Question: I'm using a type macro 'list(type)' which expands to a dynamic type [ 'list_of_type' ] like below :
'''
...
#define list(type) force_append_macro(list_of_,type)
...
typedef struct _improperlydocumented
{
list(char_ptr) *words;
}improperlydocumented;
...
'''
> doxygen is incorrectly rendering this type [ 'list(char_ptr)' ] as a
public member function ( instead of member data ).
'''
$ lsb_release -a
No LSB modules are available.
Distributor ID: Ubuntu
Description: Ubuntu 14.04.1 LTS
Release: 14.04
Codename: trusty
$ doxygen --version
1.8.6
'''
doxygen wizard generates following output :
<URL>
my code/config :
---
'''
PROJECT_NAME = "doxytest"
OUTPUT_DIRECTORY = ./build/docs
OPTIMIZE_OUTPUT_FOR_C = YES
TYPEDEF_HIDES_STRUCT = YES
HIDE_SCOPE_NAMES = YES
SHOW_NAMESPACES = NO
INPUT = ./
FILE_PATTERNS = *.h *.c
GENERATE_HTML = YES
GENERATE_LATEX = NO
ENABLE_PREPROCESSING = YES
MACRO_EXPANSION = NO
EXPAND_ONLY_PREDEF = YES
SEARCH_INCLUDES = YES
INCLUDE_PATH =
INCLUDE_FILE_PATTERNS =
PREDEFINED =
EXPAND_AS_DEFINED =
'''
note: i tried setting 'EXPAND_AS_DEFINED = list'; with same output as below..
'''
#ifndef __list__
#define __list__
typedef struct
{
int capacity,
count,
objsize,
xprate;
void *data;
}glist_t;
/* allow list types to be defined (as wrappers around generic_list) */
#define append_macro(a,b) a ## b
#define force_append_macro(a,b) append_macro(a,b)
#define declare_named_list_type(name,type) typedef union {struct force_append_macro(_template_,name) { int capacity, count, objsize, xprate; type *data; }template; glist_t ls; }name
#define declare_list_type(type) declare_named_list_type(force_append_macro(list_of_,type),type)
#define list(type) force_append_macro(list_of_,type)
typedef char * char_ptr;
declare_list_type(char_ptr);
/*!
* This object is improperly documented.
*
* Issue is that the list(char_ptr) is treated as a member function instead of a type..
*/
typedef struct _improperlydocumented
{
list(char_ptr) *words;
}improperlydocumented;
#endif
'''
>
## improperlydocumented Struct Reference
---
#include <list.h>
## Public Member Functions
---
'''
list (char_ptr)*words
'''
## Detailed Description
---
This object is improperly documented.Issue is that the list(char_ptr) is treated as a member function
instead of a type..
---
How can I fix the doxygen output to document 'words' as member data ( not public member function ) ?
---
'''
PROJECT_NAME = "doxytest"
OUTPUT_DIRECTORY = ./build/docs
OPTIMIZE_OUTPUT_FOR_C = YES
TYPEDEF_HIDES_STRUCT = YES
HIDE_SCOPE_NAMES = YES
SHOW_NAMESPACES = NO
INPUT = ./
FILE_PATTERNS = *.h *.c
GENERATE_HTML = YES
GENERATE_LATEX = NO
ENABLE_PREPROCESSING = YES
MACRO_EXPANSION = YES
EXPAND_ONLY_PREDEF = YES|NO **
SEARCH_INCLUDES = YES
INCLUDE_PATH =
INCLUDE_FILE_PATTERNS =
PREDEFINED =
EXPAND_AS_DEFINED = list
'''
** tried both YES and NO with all other settings the same ( asterisks not included ;)
'''
PROJECT_NAME = "doxytest"
OUTPUT_DIRECTORY = ./
OPTIMIZE_OUTPUT_FOR_C = YES
TYPEDEF_HIDES_STRUCT = YES
HIDE_SCOPE_NAMES = YES
SHOW_NAMESPACES = NO
INPUT = ./
FILE_PATTERNS = *.h *.c
GENERATE_HTML = YES
GENERATE_LATEX = NO
ENABLE_PREPROCESSING = YES
MACRO_EXPANSION = YES
EXPAND_ONLY_PREDEF = NO
SEARCH_INCLUDES = YES
INCLUDE_PATH =
INCLUDE_FILE_PATTERNS =
PREDEFINED =
'''
still not expanding the list(char_ptr) properly though. no change of output
i tried to replicate the working scenario ( discussed below ) on windows, by copy+pasting above config and list.h files :

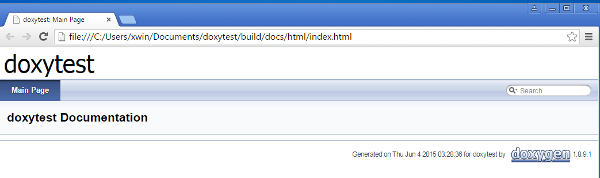
Answer: From the Doxygen documentation
> EXPAND_ONLY_PREDEFIf the EXPAND_ONLY_PREDEF and MACRO_EXPANSION tags are both set to YES then the macro expansion is limited to the macros specified with
the PREDEFINED and EXPAND_AS_DEFINED tags.The default value is: NO.This tag requires that the tag ENABLE_PREPROCESSING is set to YES.EXPAND_AS_DEFINEDIf the MACRO_EXPANSION and EXPAND_ONLY_PREDEF tags are set to YES then this tag can be used to specify a list of macro names that should
be expanded. The macro definition that is found in the sources will be
used. Use the PREDEFINED tag if you want to use a different macro
definition that overrules the definition found in the source code.This tag requires that the tag ENABLE_PREPROCESSING is set to YES.
Thus the EXPAND_AS_DEFINED option will only work if the MACRO_EXPANSION option is specified as 'yes' (which it is not).
So just specify 'MACRO_EXPANSION' to be 'yes' and add 'list' to 'EXPAND_AS_DEFINED'. This will fix your problem.
The following configuration (only relevant options) has been tested with Doxygen 1.8.5, 1.8.6 and 1.8.9.1 (under Win7):
'''
PROJECT_NAME = "doxytest"
OUTPUT_DIRECTORY = ./
OPTIMIZE_OUTPUT_FOR_C = YES
TYPEDEF_HIDES_STRUCT = YES
HIDE_SCOPE_NAMES = YES
SHOW_NAMESPACES = NO
INPUT = ./
FILE_PATTERNS = *.h *.c
GENERATE_HTML = YES
GENERATE_LATEX = NO
ENABLE_PREPROCESSING = YES
MACRO_EXPANSION = YES
EXPAND_ONLY_PREDEF = NO
SEARCH_INCLUDES = YES
INCLUDE_PATH =
INCLUDE_FILE_PATTERNS =
PREDEFINED =
'''
Other options are left to their default values.
The generated output is:
>
## improperlydocumented Struct Reference
---
'''
#include <list.h>
'''
## Public Member Functions
---
'''
list_of_char_ptr* words
'''
## Detailed Description
---
This object is improperly documented.Issue is that the list(char_ptr) is treated as a member function
instead of a type..